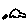
Label: car